Interaction volume radius: 10 \u00c5
Interaction volume height: 10 \u00c5
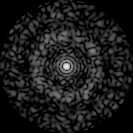
Disorder parameter: 0.8141